九年级 · 解析几何
已知抛物线 $y=-x^{2}-2 x+3$ 与 $x$ 轴交于 $A$. $B$ 两点, 将这条抛物线的顶点记为 $C$, 连接 $A C 、 B C$, 则 $\tan \angle$ $\mathrm{CAB}$ 的值为 $(\quad)$
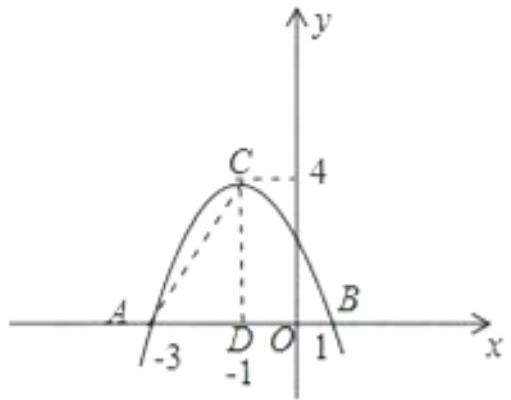
A. $\frac{1}{2}$
B. $\frac{\sqrt{5}}{5}$
C. $\frac{2 \sqrt{5}}{5}$
D. 2
答案: D
解析: 【分析】先求出 $A . B 、 C$ 坐标, 作 $C D \perp A B$ 于 $D$, 根据 $\tan \angle A C D=\frac{C D}{\mathrm{AD}}$ 即可计算.

解: 令 $y=0$, 则 $-x^{2}-2 x+3=0$, 解得 $x=-3$ 或 1 , 不妨设 $A(-3,0), B(1,0)$, $\because y=-x^{2}-2 x+3=-(x+1)^{2}+4$,

$\therefore$ 顶点 C $(-1,4)$,
如图所示, 作 $C D \perp A B$ 于 $D$.

在 RT $\triangle \mathrm{ACD}$ 中, $\tan \angle \mathrm{CAD}=\frac{\mathrm{CD}}{\mathrm{AD}}=\frac{4}{2}=2$,

故答案为 D.